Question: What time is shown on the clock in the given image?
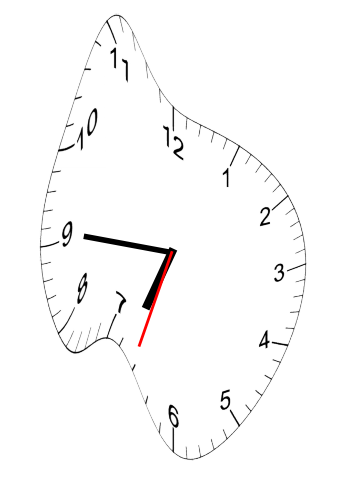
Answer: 06:45:33